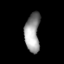
Tissue: lung
Cell type: Epithelial cells
Senescence score: 0.1844
Nuclear area (px): 571
Mean DAPI intensity: 152.38